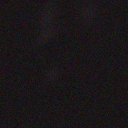
Screen state: off